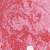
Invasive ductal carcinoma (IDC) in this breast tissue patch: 0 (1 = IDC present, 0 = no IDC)